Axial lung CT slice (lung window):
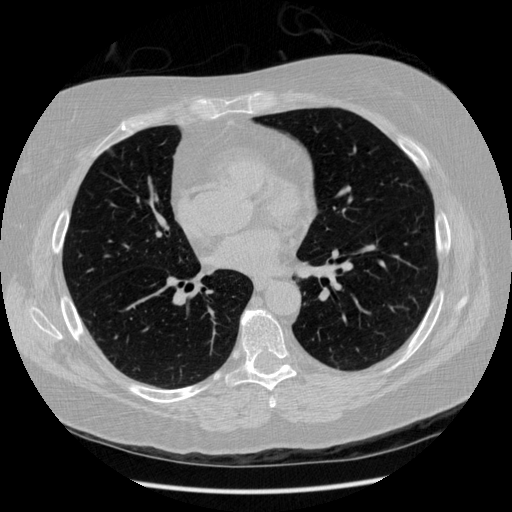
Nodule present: no